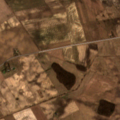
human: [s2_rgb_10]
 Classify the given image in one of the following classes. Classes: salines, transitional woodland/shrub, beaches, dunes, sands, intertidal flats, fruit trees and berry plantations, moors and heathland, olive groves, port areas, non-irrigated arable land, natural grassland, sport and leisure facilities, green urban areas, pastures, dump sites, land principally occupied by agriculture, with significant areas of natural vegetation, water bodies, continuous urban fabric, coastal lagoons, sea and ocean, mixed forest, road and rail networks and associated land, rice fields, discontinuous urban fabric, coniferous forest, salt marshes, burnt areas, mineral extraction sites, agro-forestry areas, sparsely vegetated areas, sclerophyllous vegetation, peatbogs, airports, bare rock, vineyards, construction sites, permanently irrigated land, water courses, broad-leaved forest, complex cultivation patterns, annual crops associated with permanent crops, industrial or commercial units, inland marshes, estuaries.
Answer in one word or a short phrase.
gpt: non-irrigated arable land, complex cultivation patterns